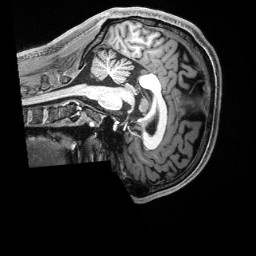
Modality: T1w
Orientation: sagittal
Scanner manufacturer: siemens
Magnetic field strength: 3 T
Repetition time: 2.5 s
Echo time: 0.00231 s